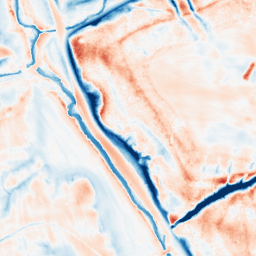
Category: edge_preserving
Decomposition family: guided
Decomposition parameters: radius: 8
eps: 1
Upsampling method: bspline
Upsampling parameters: scale: 2
Upsampling scale: 2